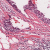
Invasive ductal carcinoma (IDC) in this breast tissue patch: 0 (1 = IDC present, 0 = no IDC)